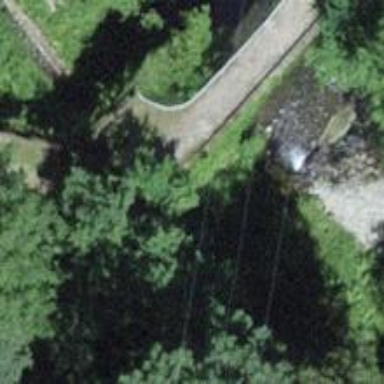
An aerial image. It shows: Track road on bridge with arch structure. The surface of the bridge is made of paving stones with grade2 tracktype.